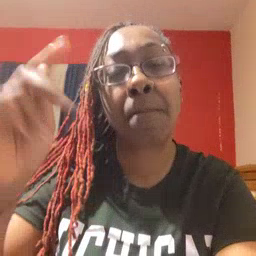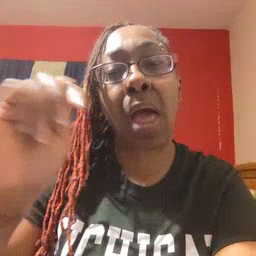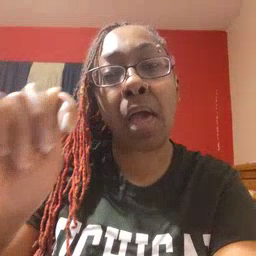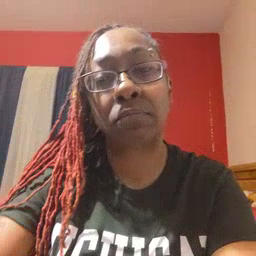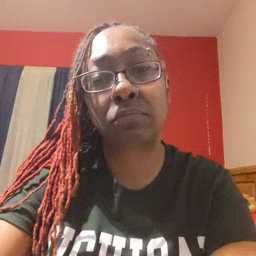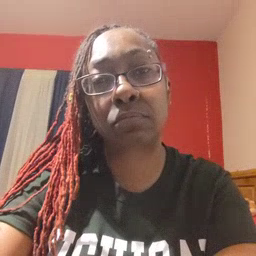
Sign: potty